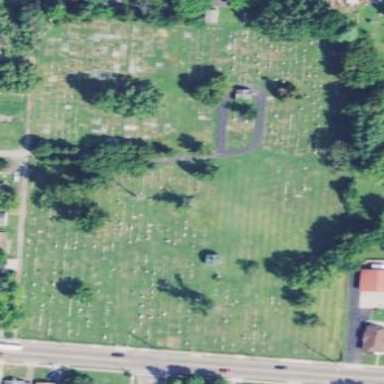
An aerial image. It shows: Cemetery.